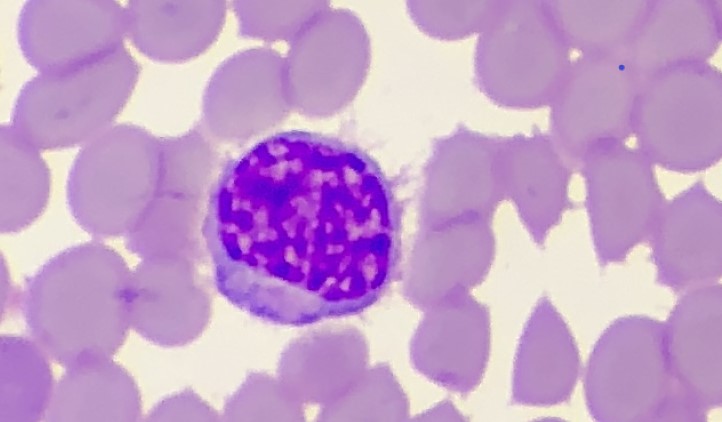
White blood cell type: Lymphocyte